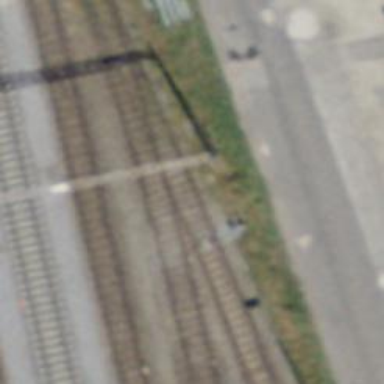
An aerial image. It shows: Rail siding with electrified tracks using contact line.